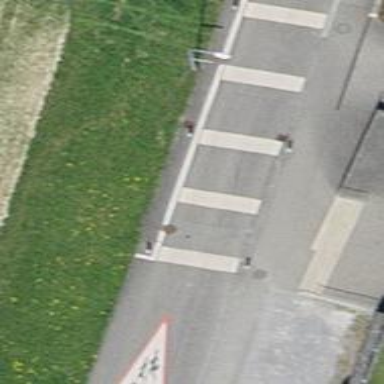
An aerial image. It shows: Residential road with asphalt surface. Sidewalk is present on the left side.